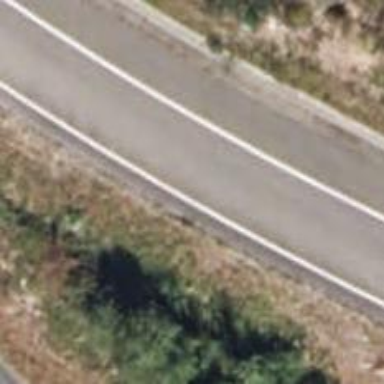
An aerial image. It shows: Trunk link highway.